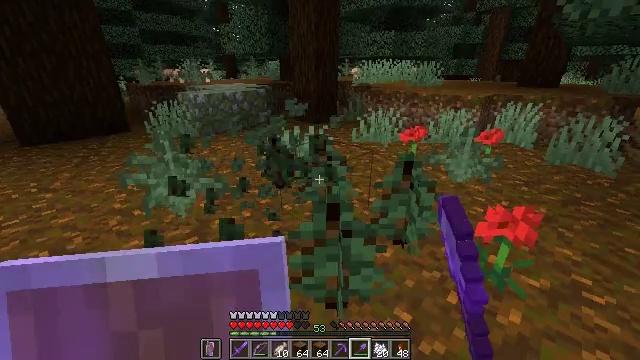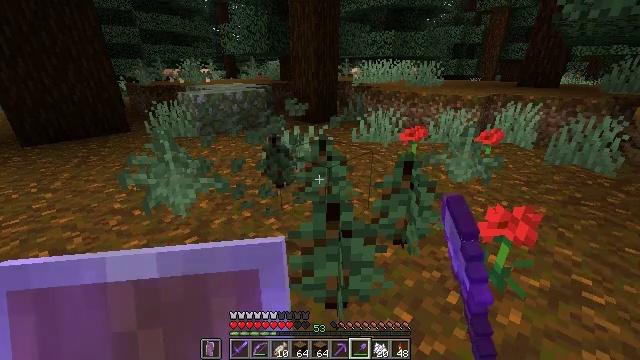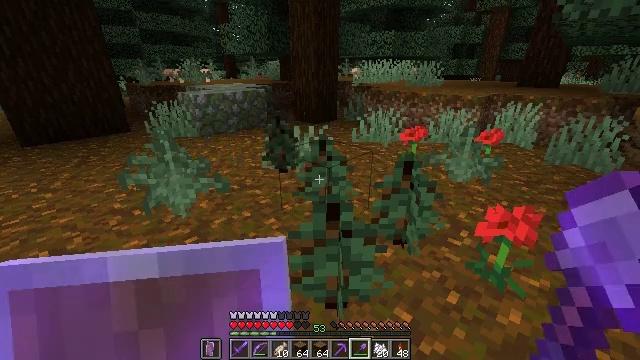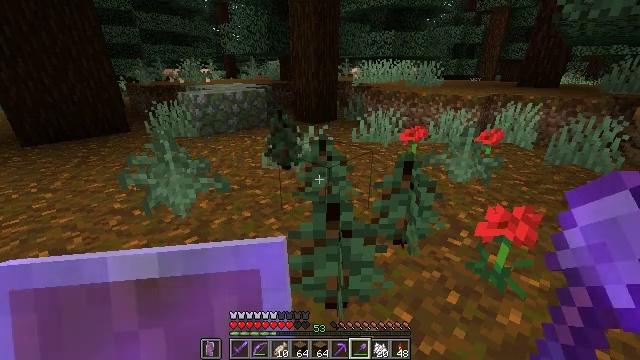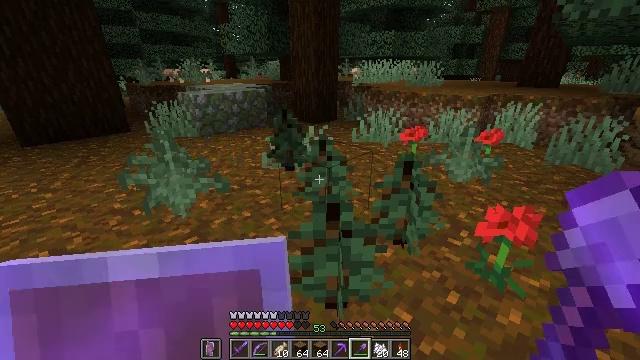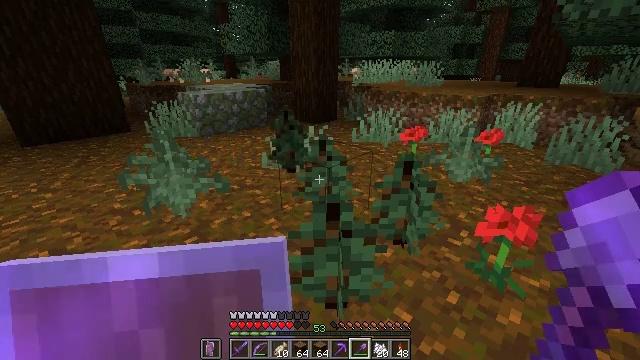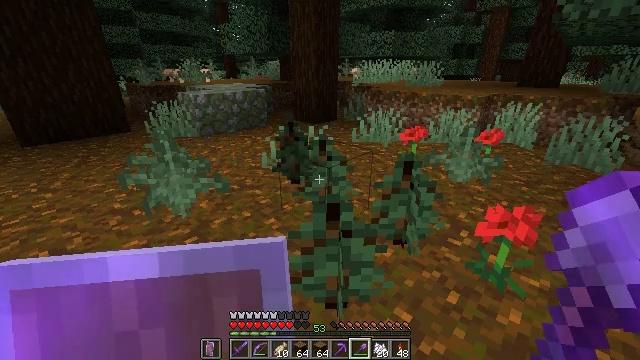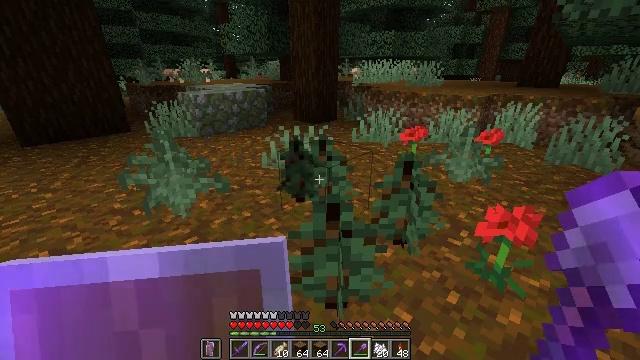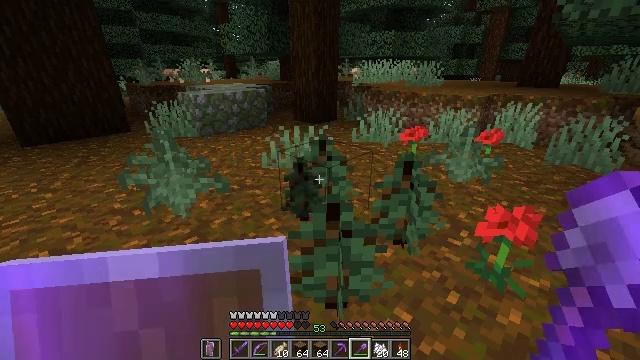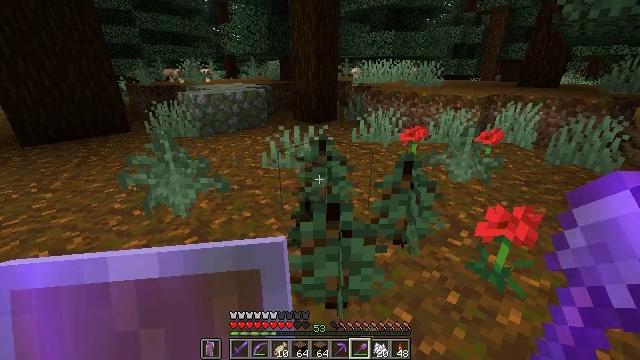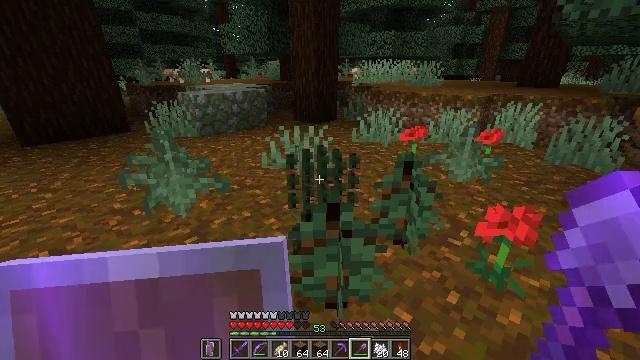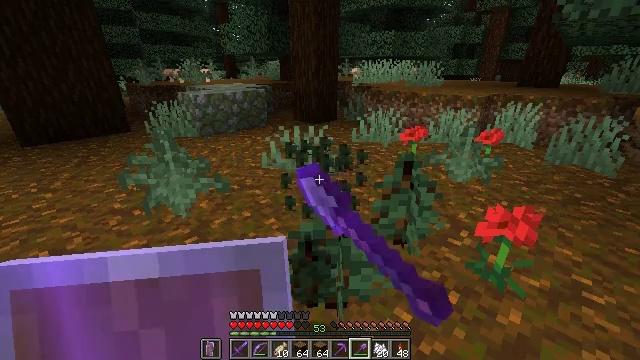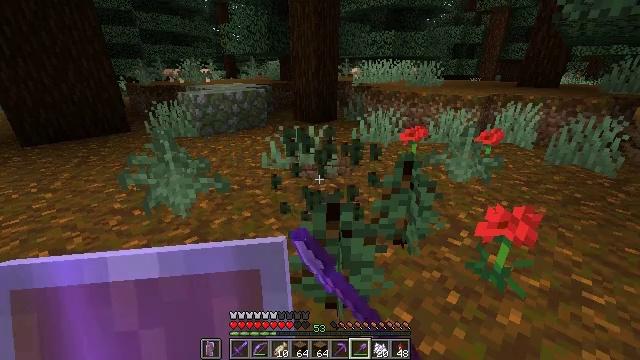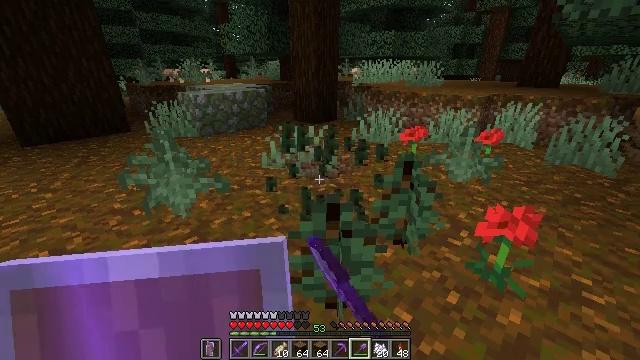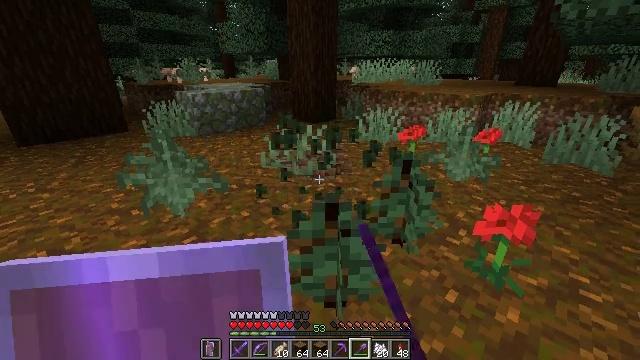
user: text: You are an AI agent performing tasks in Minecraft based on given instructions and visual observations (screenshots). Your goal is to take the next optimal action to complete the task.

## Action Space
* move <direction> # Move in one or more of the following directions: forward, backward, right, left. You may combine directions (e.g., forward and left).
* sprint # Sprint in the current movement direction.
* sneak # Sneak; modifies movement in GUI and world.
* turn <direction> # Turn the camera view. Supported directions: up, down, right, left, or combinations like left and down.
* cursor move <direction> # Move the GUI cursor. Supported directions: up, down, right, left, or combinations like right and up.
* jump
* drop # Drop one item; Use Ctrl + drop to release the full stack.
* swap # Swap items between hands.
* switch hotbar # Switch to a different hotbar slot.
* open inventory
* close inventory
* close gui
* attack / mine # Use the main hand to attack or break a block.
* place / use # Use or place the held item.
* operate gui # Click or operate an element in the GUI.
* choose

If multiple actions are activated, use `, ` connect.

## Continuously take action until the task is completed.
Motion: motion action
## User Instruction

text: Gather the spruce sapling from the ground.
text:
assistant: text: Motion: no_op
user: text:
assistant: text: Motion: no_op
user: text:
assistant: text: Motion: no_op
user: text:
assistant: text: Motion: no_op
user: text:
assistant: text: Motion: no_op
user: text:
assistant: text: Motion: no_op
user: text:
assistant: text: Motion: no_op
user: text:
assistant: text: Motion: no_op
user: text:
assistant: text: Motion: no_op
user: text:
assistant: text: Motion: attack / mine
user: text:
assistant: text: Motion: attack / mine
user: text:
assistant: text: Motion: no_op
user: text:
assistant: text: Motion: no_op
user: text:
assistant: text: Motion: no_op
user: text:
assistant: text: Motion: no_op